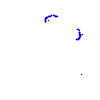
Particle: proton